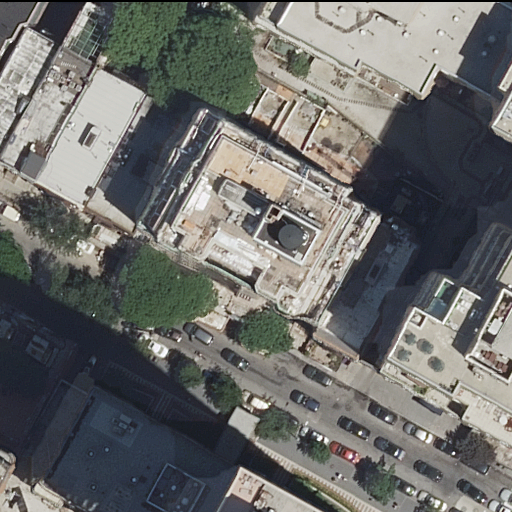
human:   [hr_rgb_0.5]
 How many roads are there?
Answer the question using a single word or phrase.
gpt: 1

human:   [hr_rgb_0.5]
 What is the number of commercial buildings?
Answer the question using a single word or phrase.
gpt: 0

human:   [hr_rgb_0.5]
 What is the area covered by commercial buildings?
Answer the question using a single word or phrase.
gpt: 0m2

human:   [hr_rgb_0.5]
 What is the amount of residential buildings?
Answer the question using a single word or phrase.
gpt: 10

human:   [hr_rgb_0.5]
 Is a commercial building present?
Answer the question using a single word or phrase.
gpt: no

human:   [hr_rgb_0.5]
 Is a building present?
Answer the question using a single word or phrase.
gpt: yes

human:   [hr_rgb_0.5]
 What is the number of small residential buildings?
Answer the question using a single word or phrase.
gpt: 3

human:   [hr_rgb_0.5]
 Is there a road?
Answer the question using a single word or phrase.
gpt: yes

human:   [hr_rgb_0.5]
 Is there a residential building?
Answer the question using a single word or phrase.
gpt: yes

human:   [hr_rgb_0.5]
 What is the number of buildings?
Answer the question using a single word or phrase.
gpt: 10

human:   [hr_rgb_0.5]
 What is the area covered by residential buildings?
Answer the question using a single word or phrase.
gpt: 5624m2

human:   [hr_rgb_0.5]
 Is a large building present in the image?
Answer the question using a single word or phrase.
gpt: yes

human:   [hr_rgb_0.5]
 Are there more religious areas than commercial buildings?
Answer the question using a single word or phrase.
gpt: no

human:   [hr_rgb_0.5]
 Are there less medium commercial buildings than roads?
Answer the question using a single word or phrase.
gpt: yes

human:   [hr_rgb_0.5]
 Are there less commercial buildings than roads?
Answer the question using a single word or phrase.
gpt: yes

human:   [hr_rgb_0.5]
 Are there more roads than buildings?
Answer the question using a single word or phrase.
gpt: no

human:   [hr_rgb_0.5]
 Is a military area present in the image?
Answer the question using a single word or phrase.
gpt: no

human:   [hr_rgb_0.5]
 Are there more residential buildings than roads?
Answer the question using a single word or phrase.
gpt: yes

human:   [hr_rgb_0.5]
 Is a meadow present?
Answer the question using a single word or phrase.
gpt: no

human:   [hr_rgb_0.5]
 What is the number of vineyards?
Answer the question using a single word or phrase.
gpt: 0

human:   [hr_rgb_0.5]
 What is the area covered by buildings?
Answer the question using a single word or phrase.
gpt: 5624m2

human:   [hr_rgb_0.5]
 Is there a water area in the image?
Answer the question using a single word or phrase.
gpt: no

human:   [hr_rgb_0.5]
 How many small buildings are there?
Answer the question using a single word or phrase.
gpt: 3

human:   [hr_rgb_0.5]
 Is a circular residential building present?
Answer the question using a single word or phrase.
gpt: no

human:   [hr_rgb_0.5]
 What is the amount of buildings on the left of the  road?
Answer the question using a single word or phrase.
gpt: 7

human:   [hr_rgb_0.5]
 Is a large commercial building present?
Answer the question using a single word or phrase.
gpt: no

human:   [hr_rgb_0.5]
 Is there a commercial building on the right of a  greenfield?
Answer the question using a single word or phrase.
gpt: no

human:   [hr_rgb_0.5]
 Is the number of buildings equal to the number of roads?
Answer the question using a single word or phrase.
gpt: no

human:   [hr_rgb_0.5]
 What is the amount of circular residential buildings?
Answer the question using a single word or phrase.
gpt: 0

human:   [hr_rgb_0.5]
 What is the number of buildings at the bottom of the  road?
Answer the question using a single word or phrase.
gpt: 2

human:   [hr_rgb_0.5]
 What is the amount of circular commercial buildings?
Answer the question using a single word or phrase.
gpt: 0

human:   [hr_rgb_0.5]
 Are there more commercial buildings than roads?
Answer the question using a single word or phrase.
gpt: no

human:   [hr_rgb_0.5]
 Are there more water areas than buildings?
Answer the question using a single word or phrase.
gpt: no

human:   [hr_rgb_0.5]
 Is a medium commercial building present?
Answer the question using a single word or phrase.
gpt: no

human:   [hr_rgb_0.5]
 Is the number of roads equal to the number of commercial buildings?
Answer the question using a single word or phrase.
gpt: no

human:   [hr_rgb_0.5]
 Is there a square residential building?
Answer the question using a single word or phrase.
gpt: no

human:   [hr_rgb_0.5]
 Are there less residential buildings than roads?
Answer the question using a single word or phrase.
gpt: no

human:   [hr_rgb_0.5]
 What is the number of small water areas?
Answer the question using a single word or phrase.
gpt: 0

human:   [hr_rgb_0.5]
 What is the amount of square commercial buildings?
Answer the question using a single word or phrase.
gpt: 0

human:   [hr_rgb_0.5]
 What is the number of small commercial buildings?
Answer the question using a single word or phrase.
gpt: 0

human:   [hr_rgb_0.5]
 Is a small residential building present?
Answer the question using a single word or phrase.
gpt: yes

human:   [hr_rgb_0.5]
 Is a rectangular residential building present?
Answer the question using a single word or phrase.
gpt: yes

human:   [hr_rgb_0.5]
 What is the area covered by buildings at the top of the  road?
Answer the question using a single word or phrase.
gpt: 2352m2

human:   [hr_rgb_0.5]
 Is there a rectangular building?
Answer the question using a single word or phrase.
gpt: yes

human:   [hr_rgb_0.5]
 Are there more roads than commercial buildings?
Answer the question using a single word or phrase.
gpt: yes

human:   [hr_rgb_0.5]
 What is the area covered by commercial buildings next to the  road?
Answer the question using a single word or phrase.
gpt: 0m2

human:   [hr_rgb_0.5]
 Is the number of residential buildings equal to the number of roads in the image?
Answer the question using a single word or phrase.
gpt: no

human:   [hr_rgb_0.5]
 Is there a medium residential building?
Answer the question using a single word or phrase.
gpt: yes

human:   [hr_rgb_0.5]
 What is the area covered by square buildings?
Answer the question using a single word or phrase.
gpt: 0m2

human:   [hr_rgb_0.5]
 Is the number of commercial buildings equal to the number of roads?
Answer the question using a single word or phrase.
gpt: no

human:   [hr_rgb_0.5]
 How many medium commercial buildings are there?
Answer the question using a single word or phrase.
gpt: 0

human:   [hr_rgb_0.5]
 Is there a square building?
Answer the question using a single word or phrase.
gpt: no

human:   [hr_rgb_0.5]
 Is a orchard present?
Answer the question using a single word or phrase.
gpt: no

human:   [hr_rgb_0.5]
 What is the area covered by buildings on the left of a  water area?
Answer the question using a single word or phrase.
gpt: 0m2

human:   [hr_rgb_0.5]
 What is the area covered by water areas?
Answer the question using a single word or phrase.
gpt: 0m2

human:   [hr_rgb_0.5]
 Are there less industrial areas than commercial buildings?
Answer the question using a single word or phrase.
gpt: no

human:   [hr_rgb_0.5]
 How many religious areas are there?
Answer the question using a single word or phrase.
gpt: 0

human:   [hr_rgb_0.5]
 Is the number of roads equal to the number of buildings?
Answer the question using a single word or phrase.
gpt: no

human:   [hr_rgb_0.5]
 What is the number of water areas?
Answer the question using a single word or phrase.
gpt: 0

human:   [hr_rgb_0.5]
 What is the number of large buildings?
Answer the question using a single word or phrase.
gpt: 3

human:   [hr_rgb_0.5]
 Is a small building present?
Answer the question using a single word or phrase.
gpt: yes

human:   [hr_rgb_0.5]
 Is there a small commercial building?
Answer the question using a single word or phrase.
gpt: no

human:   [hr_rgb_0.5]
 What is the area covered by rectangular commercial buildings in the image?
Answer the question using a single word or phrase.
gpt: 0m2

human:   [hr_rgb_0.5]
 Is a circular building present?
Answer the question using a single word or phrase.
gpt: no